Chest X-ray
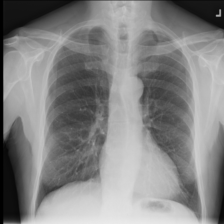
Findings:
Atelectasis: negative
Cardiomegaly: negative
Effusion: negative
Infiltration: negative
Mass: negative
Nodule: negative
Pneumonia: negative
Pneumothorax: negative
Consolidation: negative
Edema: negative
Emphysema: negative
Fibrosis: negative
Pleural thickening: negative
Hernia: negative